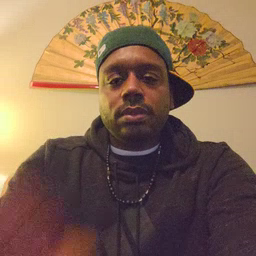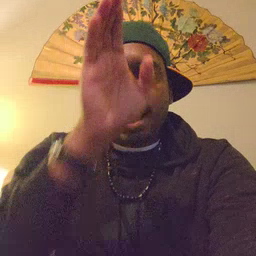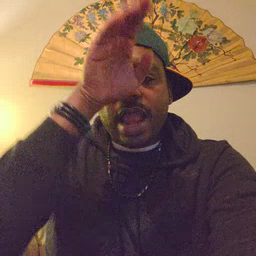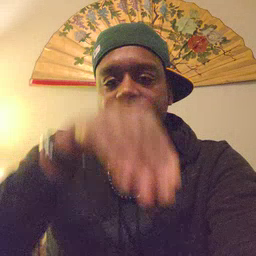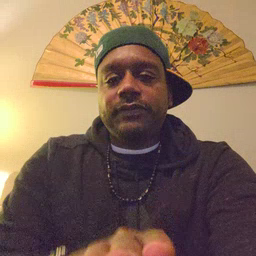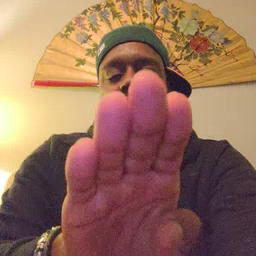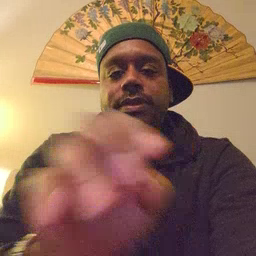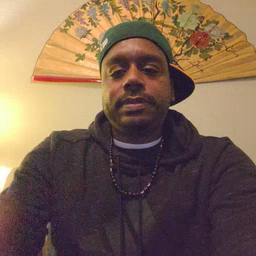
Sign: elephant